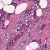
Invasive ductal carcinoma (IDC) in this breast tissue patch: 1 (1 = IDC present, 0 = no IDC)